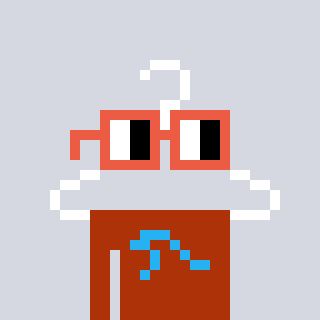
a pixel art character with square orange glasses, a hanger-shaped head and a hotbrown-colored body on a cool background